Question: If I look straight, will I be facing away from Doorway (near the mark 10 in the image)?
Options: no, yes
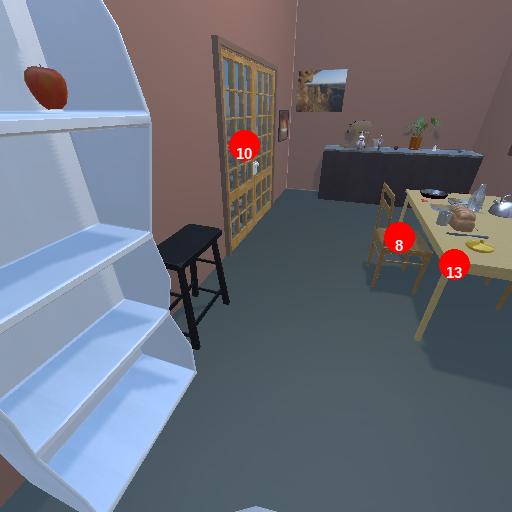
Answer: no